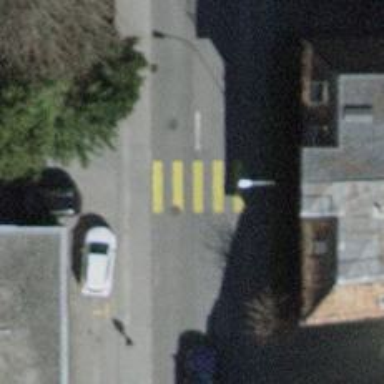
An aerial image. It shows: Marked crossing with zebra stripes on the road.